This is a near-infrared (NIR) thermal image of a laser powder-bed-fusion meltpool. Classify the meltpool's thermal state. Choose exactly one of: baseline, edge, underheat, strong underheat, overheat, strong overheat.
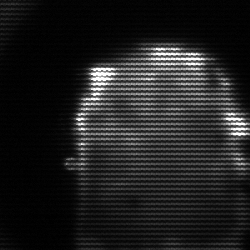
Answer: baseline